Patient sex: F
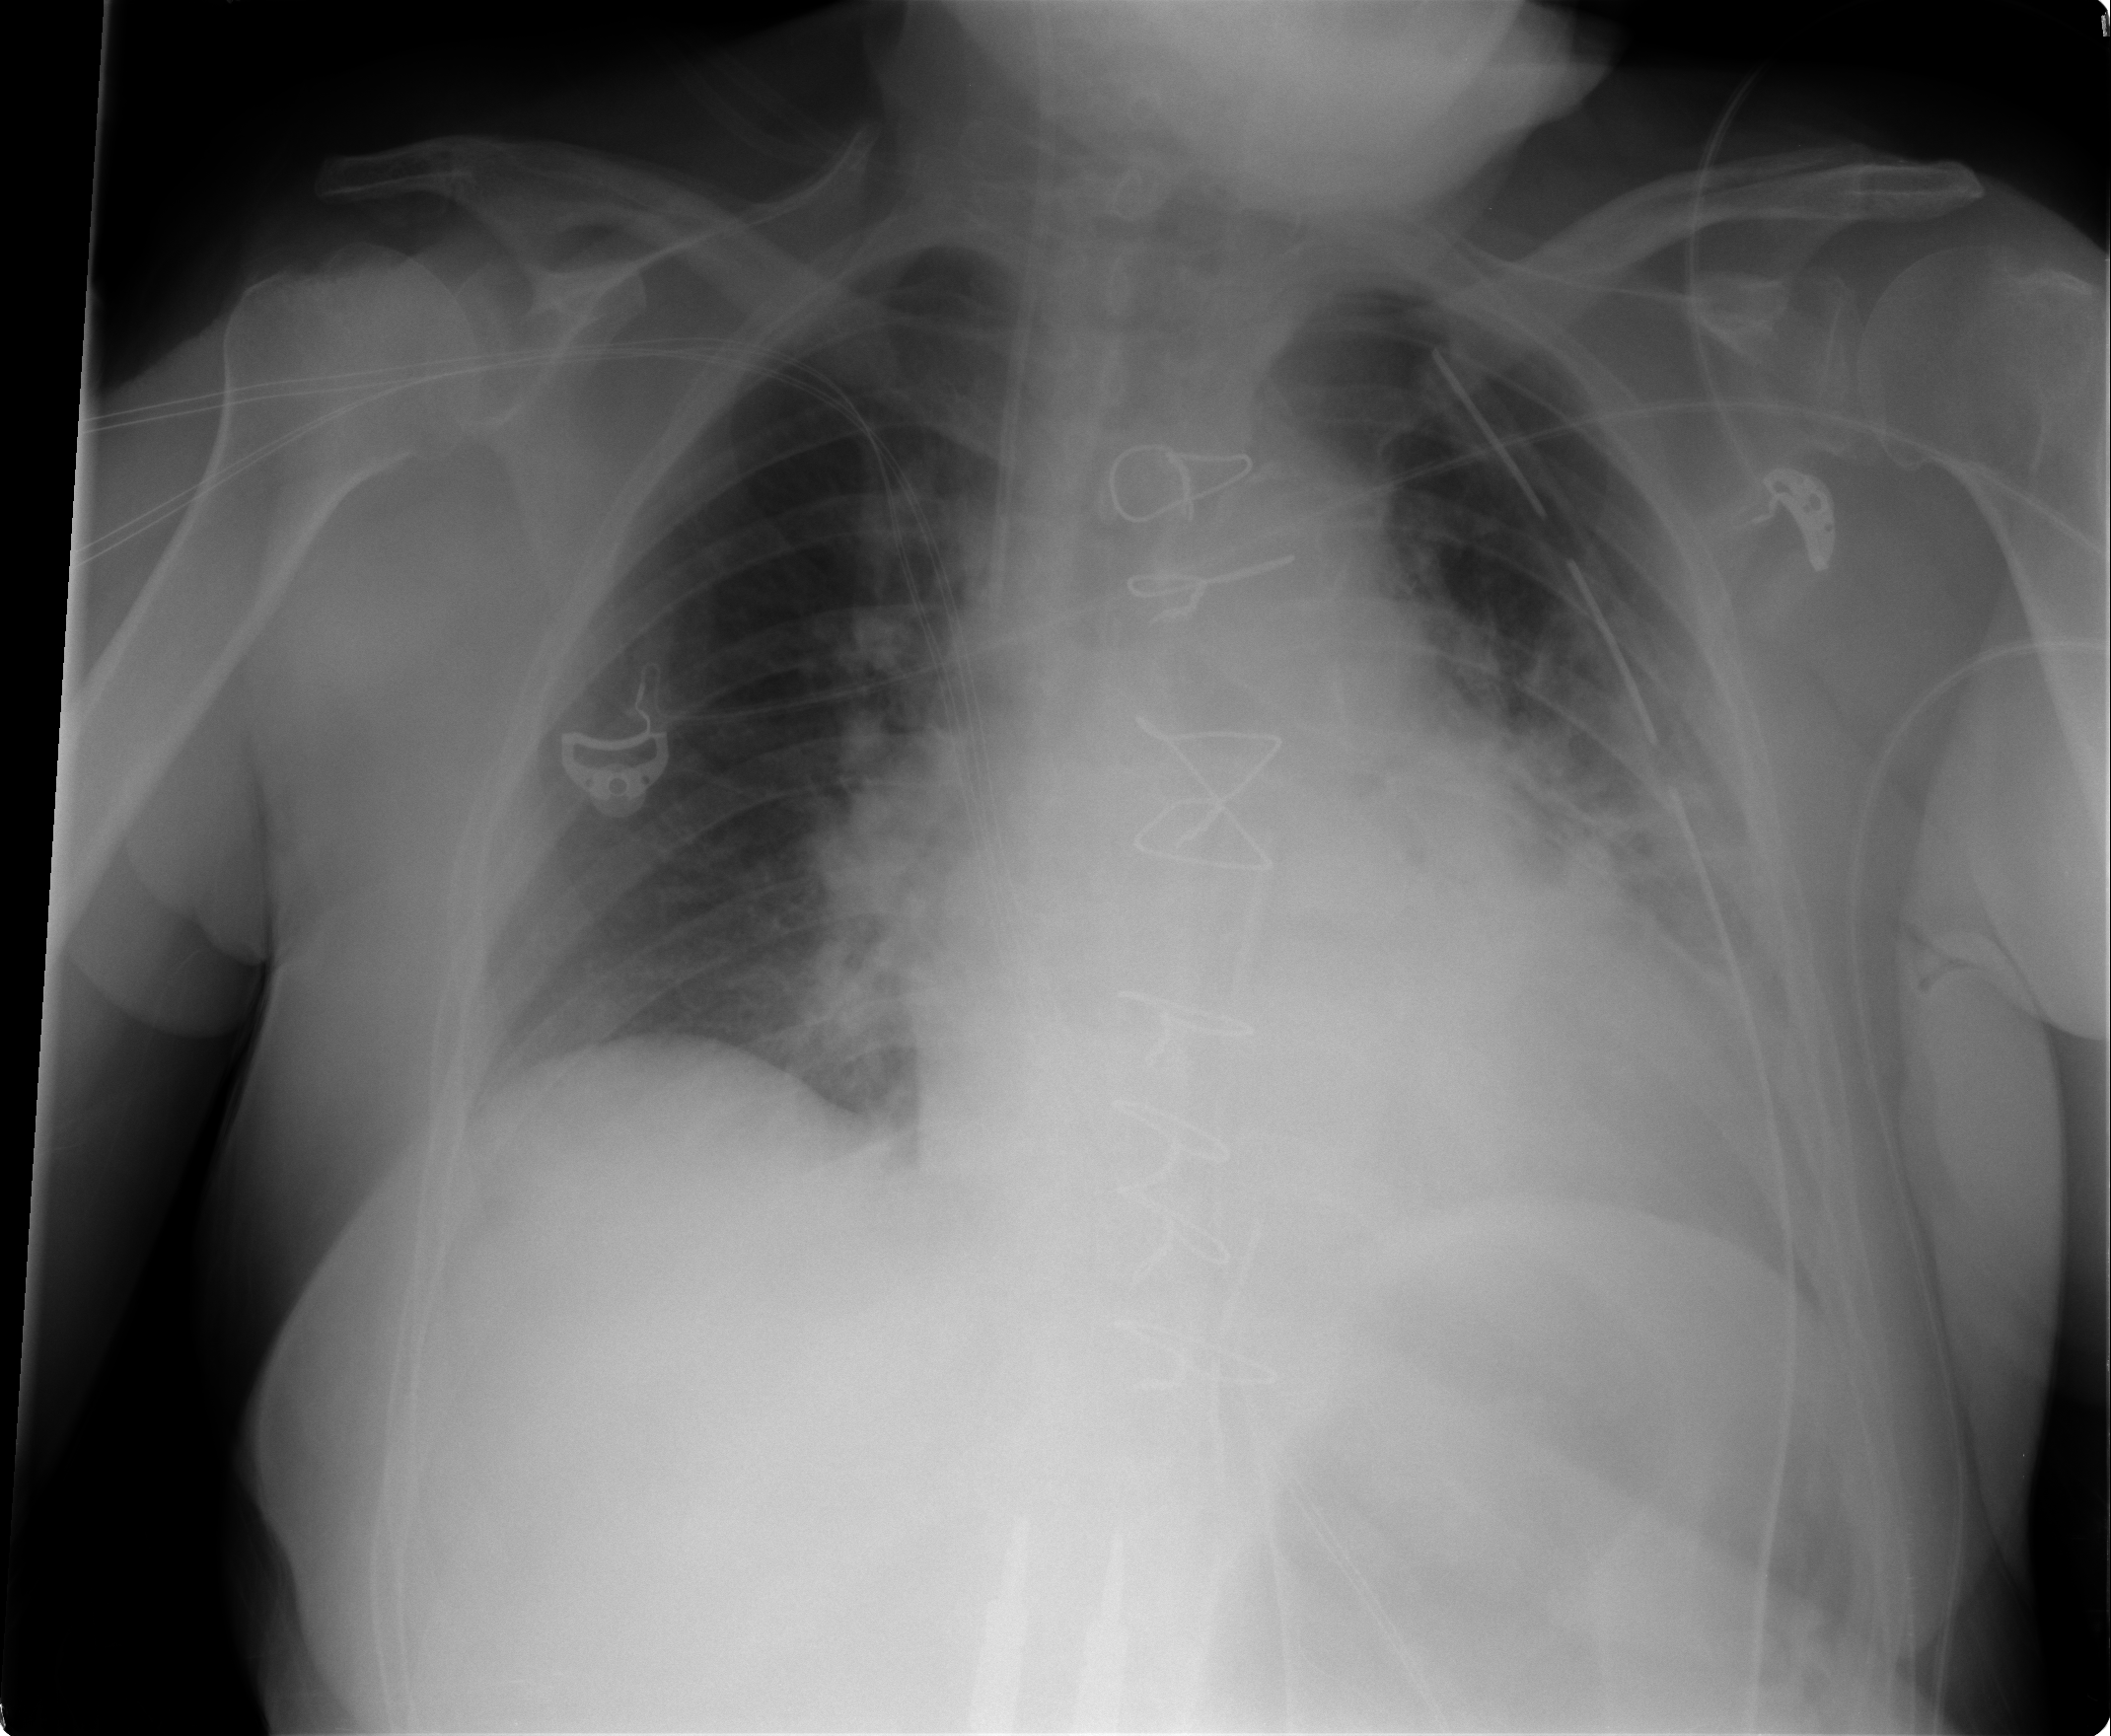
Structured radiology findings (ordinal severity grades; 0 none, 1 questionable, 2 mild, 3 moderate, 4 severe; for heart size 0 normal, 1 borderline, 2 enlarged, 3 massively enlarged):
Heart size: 2
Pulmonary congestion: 2
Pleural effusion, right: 0
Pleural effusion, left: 1
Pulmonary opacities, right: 0
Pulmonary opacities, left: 0
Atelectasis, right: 2
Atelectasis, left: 2